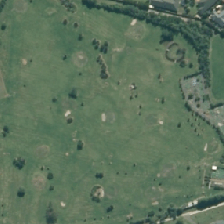
Land cover: urban_parkland